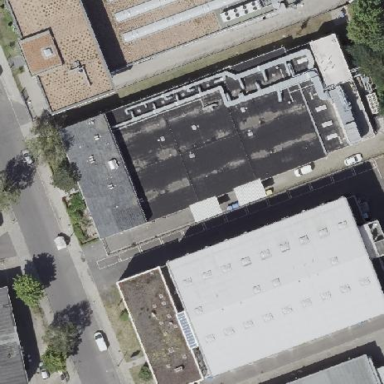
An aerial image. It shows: Office building.